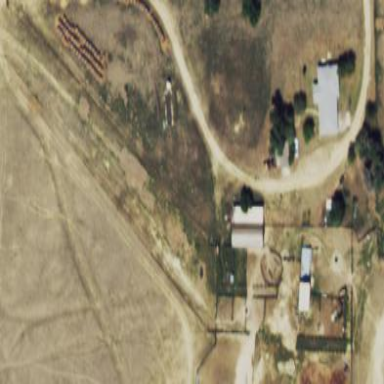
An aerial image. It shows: Farmyard area.